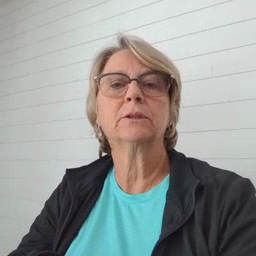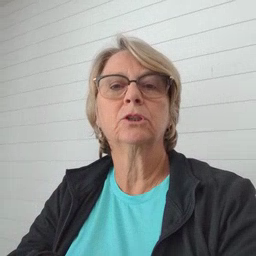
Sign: wake